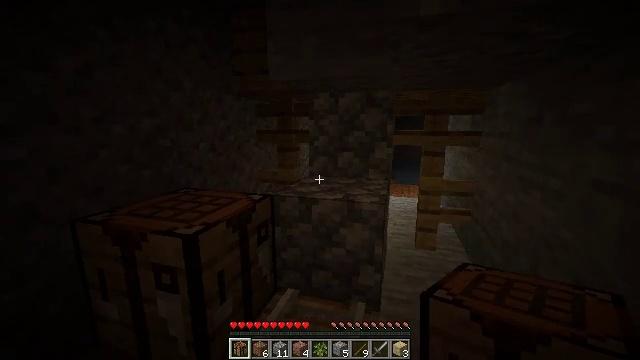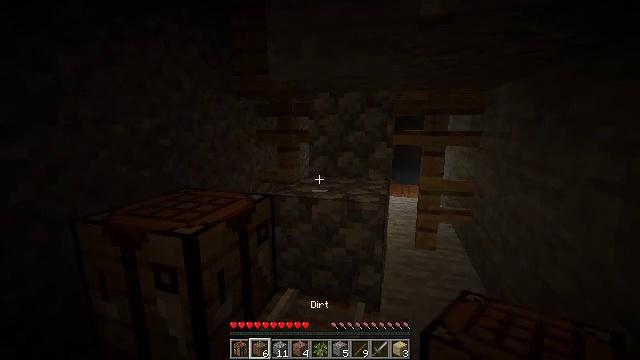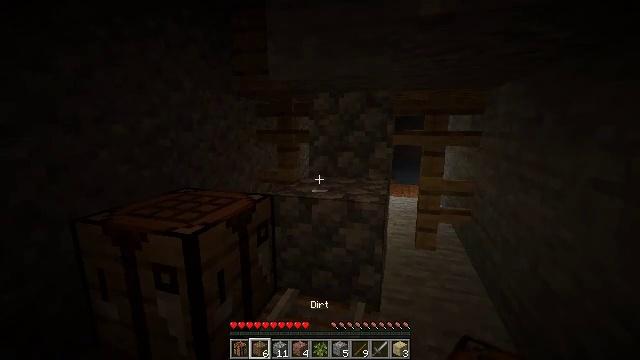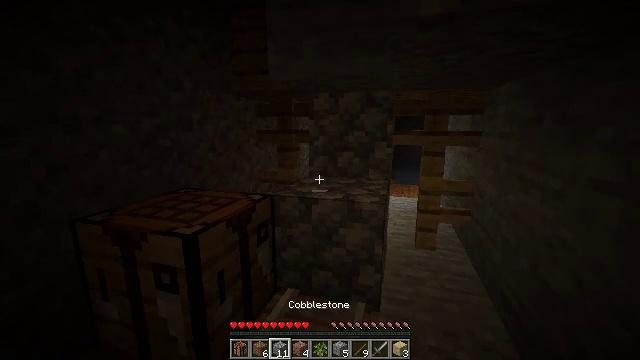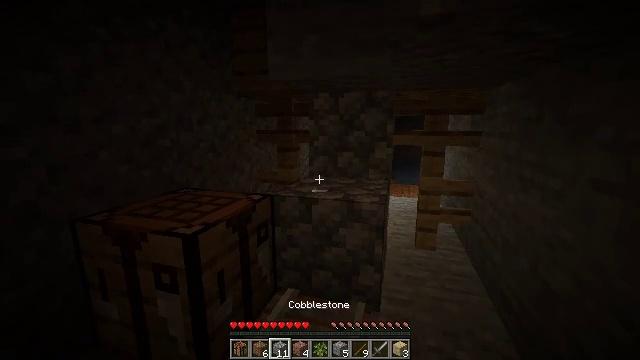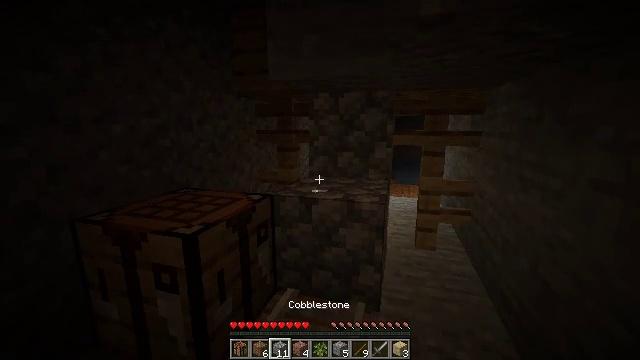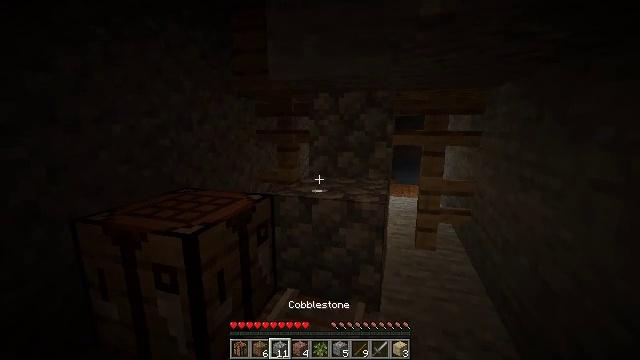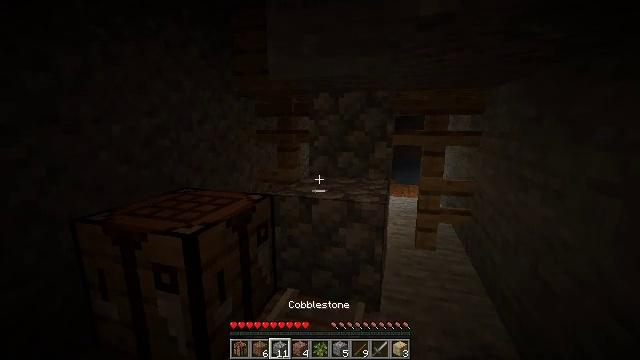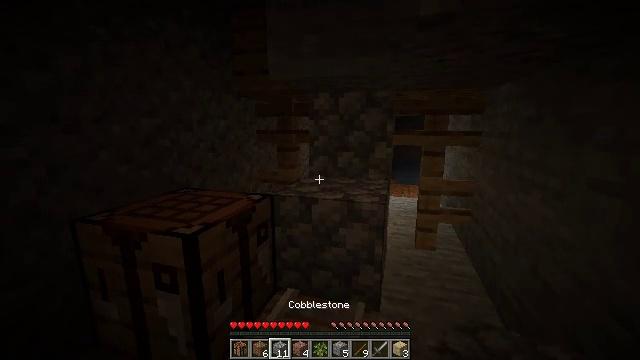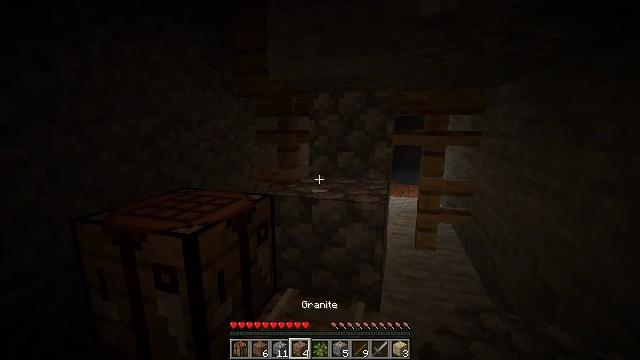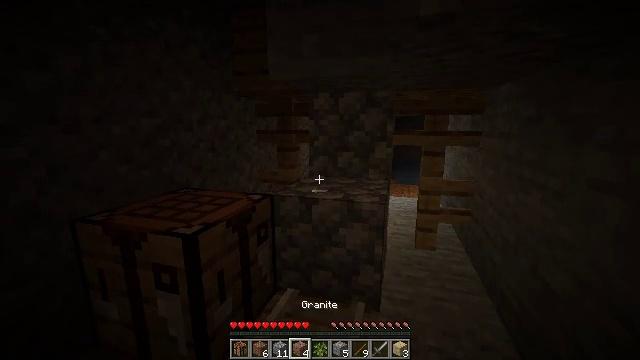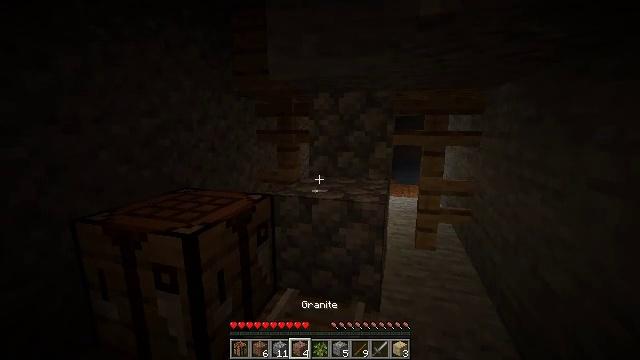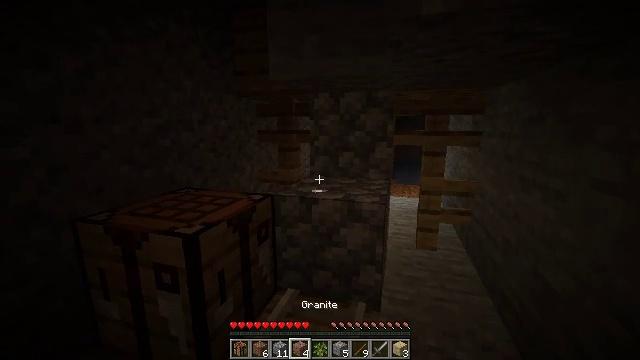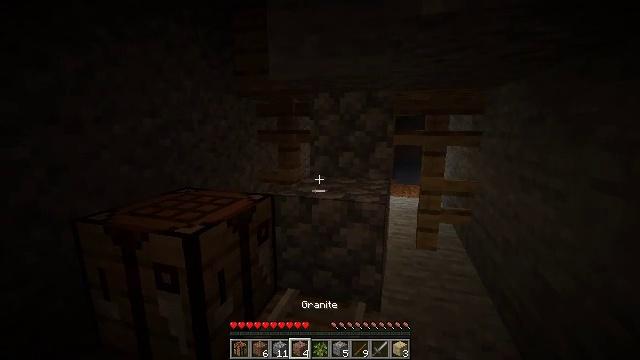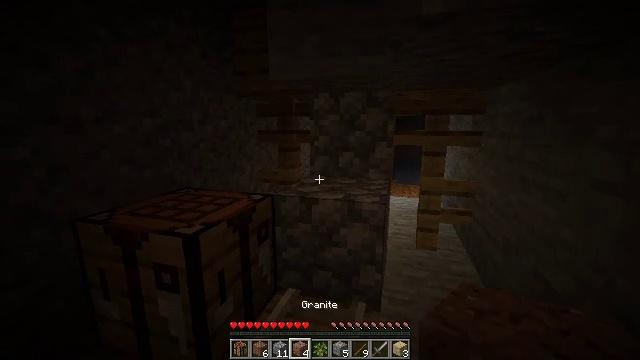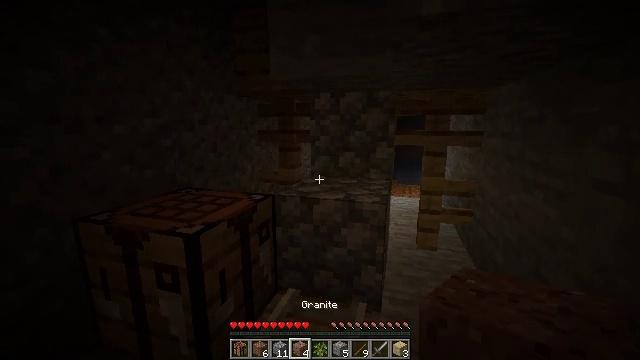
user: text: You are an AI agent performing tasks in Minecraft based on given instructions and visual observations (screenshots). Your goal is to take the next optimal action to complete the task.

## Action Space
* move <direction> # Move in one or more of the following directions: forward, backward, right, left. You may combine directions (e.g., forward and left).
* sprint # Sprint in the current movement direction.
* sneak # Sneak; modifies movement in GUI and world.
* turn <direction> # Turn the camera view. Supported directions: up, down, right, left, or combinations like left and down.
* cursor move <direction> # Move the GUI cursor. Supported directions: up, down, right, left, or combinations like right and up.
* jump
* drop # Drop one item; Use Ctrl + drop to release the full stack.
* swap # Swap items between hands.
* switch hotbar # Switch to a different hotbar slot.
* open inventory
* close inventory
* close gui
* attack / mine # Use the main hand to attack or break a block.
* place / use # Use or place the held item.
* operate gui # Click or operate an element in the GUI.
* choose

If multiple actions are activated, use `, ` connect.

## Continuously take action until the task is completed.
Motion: motion action
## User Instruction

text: Attack the crafting table to break it.
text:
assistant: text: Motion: no_op
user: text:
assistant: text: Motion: no_op
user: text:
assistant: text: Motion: no_op
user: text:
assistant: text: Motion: no_op
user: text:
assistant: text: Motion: no_op
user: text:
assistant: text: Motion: no_op
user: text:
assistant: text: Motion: no_op
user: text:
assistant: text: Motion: no_op
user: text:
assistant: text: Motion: no_op
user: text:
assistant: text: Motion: no_op
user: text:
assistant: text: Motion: no_op
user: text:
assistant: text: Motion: no_op
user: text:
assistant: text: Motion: no_op
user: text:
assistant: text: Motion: no_op
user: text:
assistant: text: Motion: no_op
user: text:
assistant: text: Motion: no_op
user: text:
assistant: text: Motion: no_op
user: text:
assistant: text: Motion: no_op
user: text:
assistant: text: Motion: no_op
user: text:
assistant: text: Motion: no_op
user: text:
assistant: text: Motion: no_op
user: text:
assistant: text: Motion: no_op
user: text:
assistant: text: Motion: no_op
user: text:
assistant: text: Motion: no_op
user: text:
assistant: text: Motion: no_op
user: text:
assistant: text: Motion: no_op
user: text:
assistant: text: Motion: no_op
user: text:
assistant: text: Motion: no_op
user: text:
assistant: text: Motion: no_op
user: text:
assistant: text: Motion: no_op